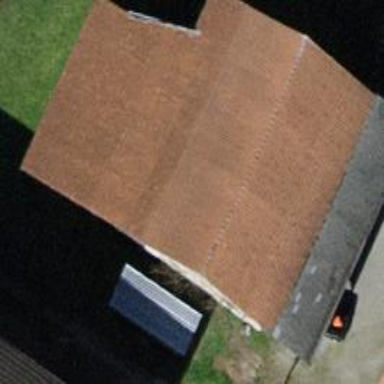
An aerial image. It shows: Farm auxiliary building with gabled roof.